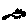
Label: bird